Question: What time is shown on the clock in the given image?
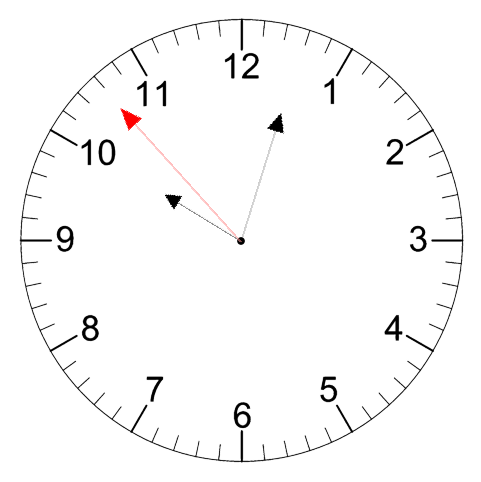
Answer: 10:02:53